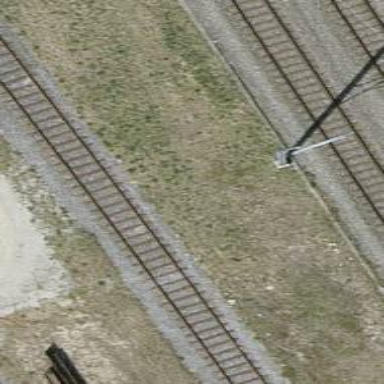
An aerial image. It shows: Crossing for the railway.